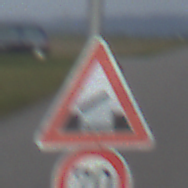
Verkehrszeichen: BeweglicheBruecke
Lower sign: Geschwindigkeit70
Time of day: SunriseSunset
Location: Outdoor (Nature)
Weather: PartlyCloudy
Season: NotSpecified
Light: Natural